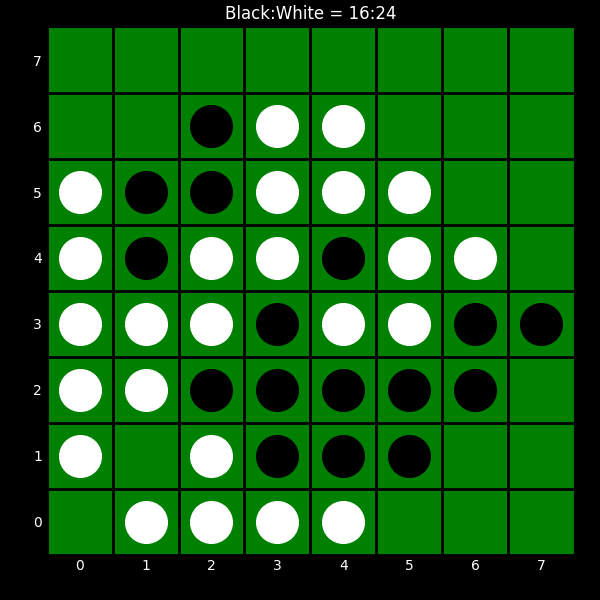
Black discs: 16
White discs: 24